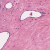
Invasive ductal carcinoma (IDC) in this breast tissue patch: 0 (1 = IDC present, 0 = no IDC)